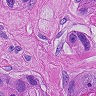
Metastatic tissue present: yes